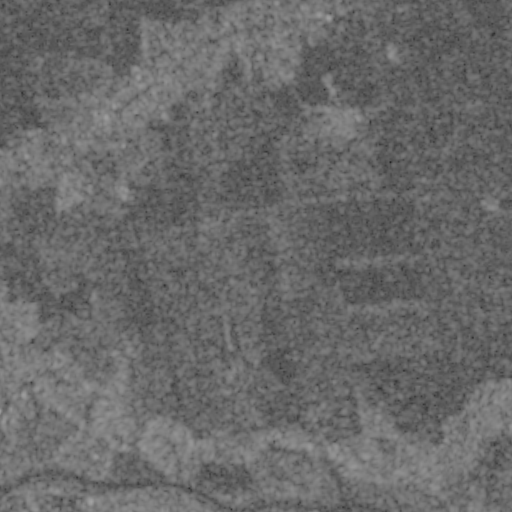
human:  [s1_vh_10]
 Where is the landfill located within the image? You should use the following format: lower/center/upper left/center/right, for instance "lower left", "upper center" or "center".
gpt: The landfill is located in the lower left of the image.
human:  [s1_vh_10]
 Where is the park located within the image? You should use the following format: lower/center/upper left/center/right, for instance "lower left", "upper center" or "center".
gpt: The park is located in the upper left of the image.
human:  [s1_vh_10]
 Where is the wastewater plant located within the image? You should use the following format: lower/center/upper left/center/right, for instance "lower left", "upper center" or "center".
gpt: The wastewater plant is located in the lower left of the image.
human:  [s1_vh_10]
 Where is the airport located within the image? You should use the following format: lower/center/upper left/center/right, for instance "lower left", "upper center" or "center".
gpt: There is no airport in the image.

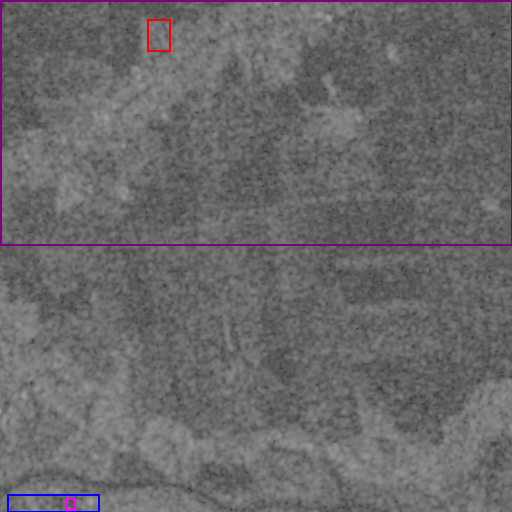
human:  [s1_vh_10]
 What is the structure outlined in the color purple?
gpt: The structure outlined in purple is a crop field.
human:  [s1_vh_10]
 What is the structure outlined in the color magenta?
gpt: The structure outlined in magenta is a landfill.
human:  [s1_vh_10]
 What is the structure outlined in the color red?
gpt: The structure outlined in red is a park.
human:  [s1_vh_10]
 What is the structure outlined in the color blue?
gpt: The structure outlined in blue is a wastewater plant.
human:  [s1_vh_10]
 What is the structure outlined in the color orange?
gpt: There is no orange outline.